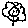
Label: flower